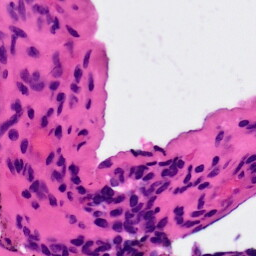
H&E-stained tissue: Ovarian